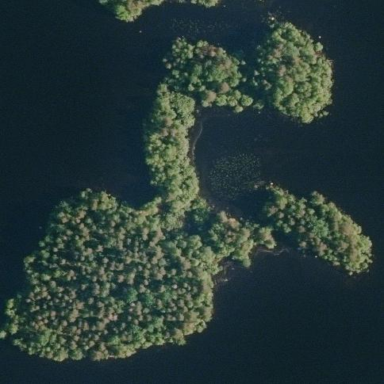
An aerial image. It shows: Island covered with dense forest.